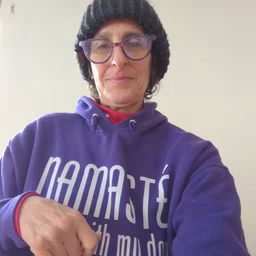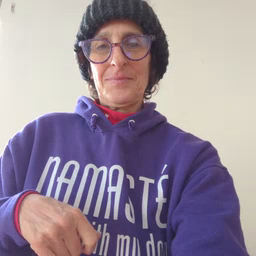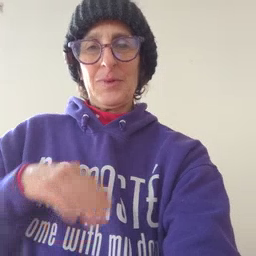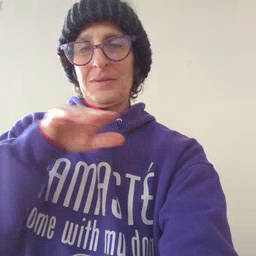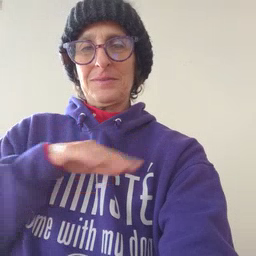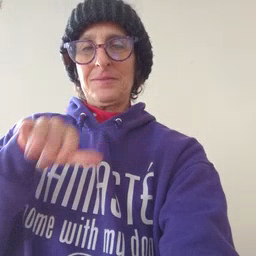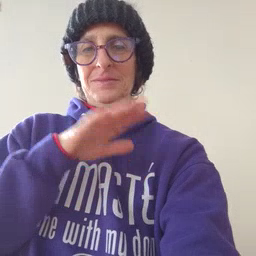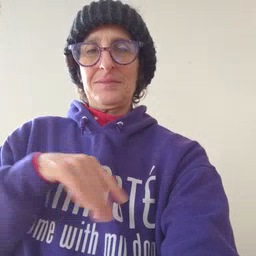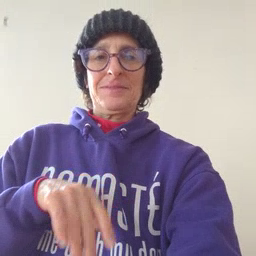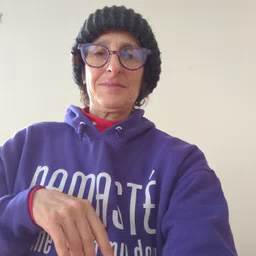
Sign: pool